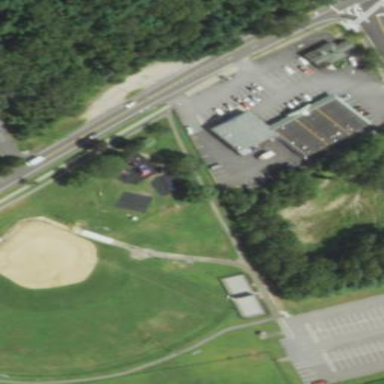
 and path that encircles most of the park."